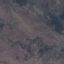
Land use / land cover: HerbaceousVegetation